Question: Count the number of objects in the diagram.
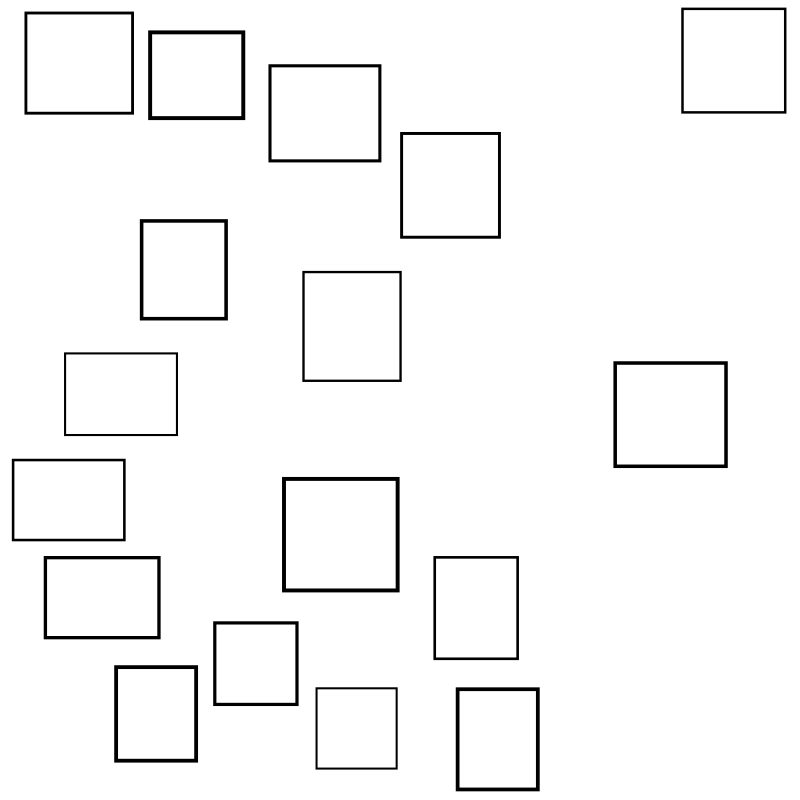
Answer: 17